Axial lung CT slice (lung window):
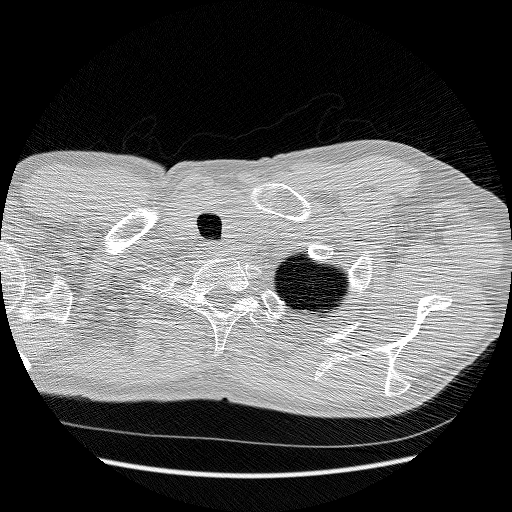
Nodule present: no